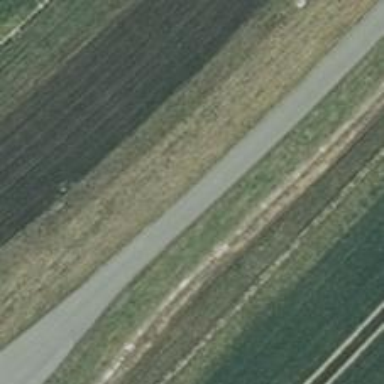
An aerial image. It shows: Asphalt track with grade1 surface.